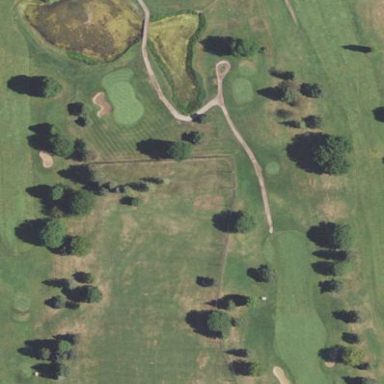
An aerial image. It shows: Grassy area designated as golf fairway.